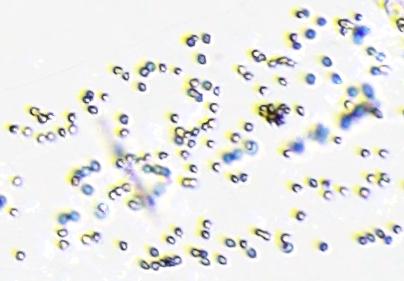
Label: Phaeocystis